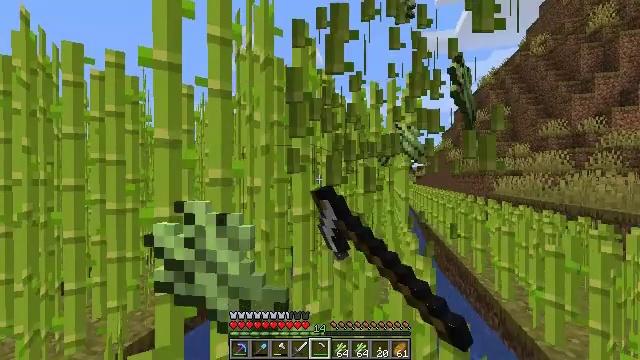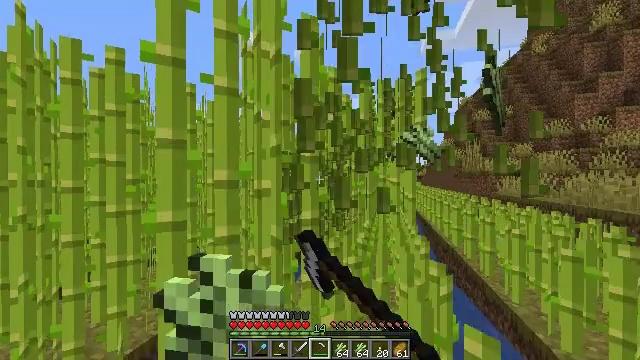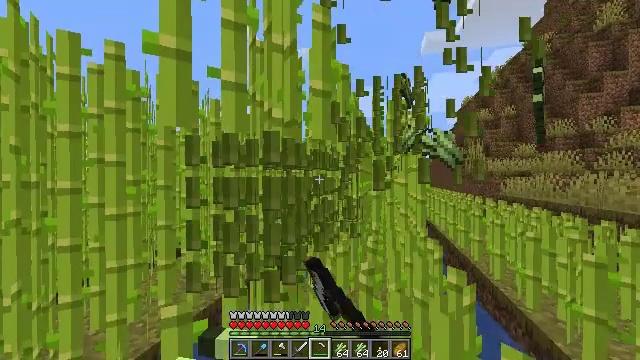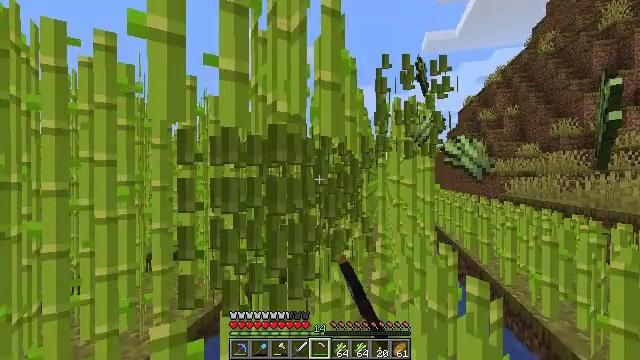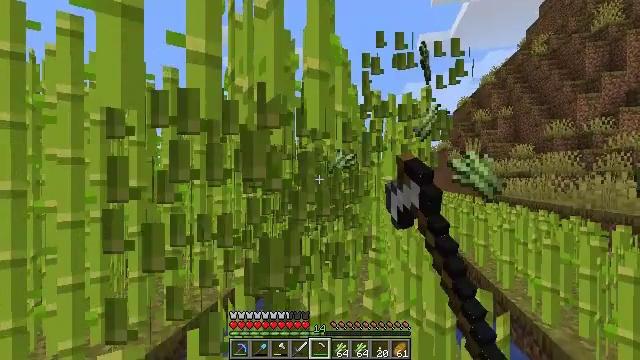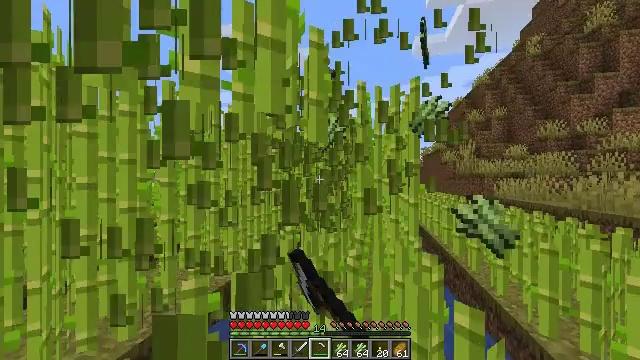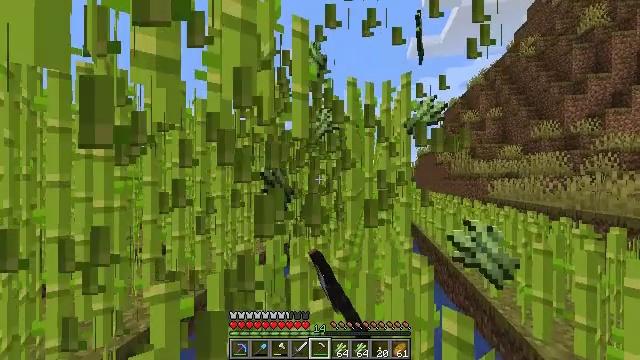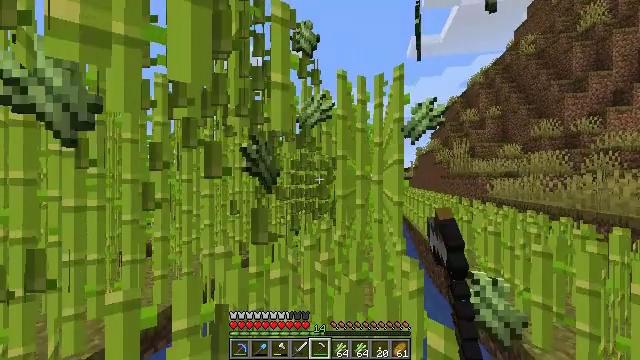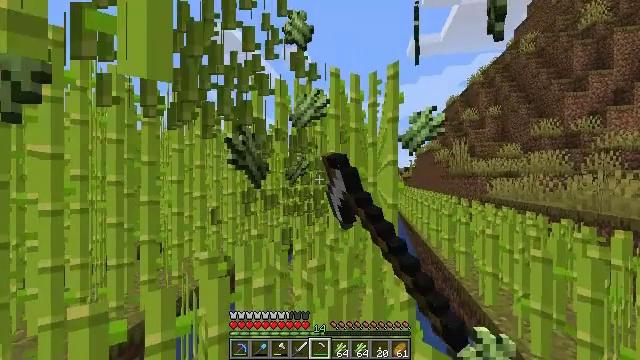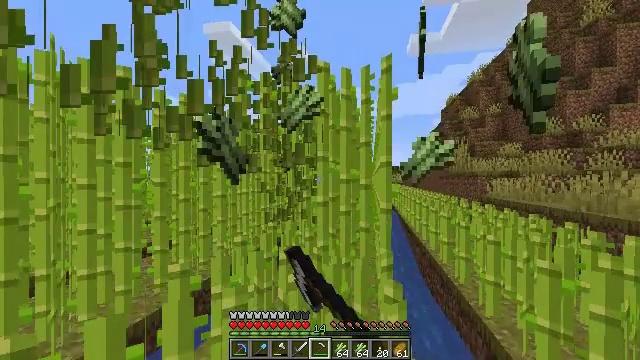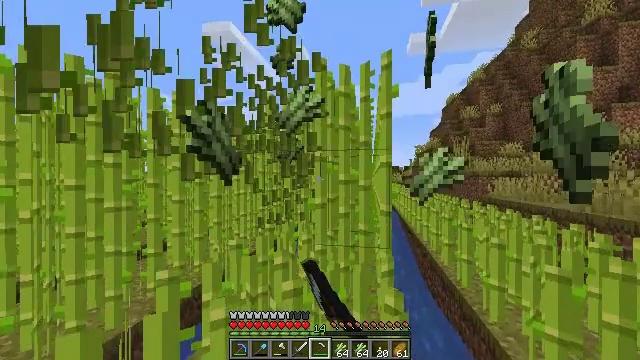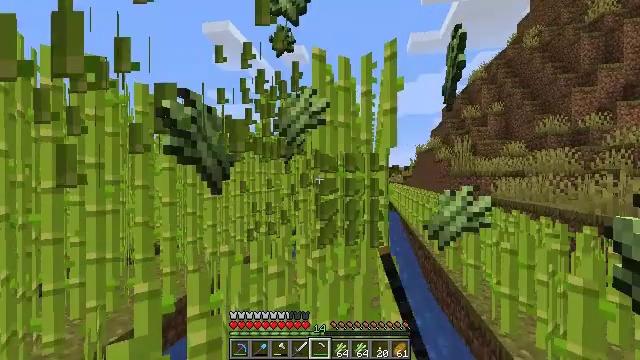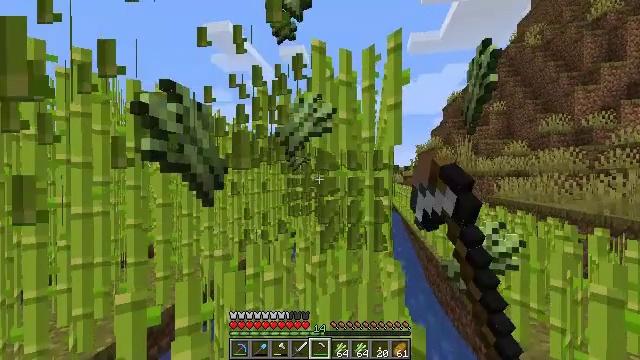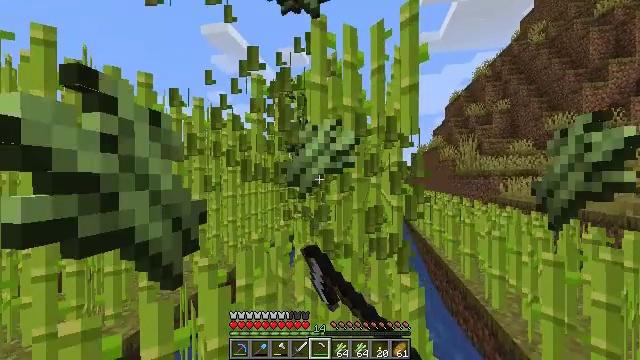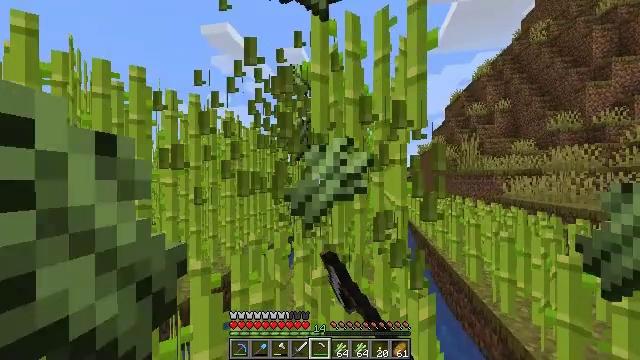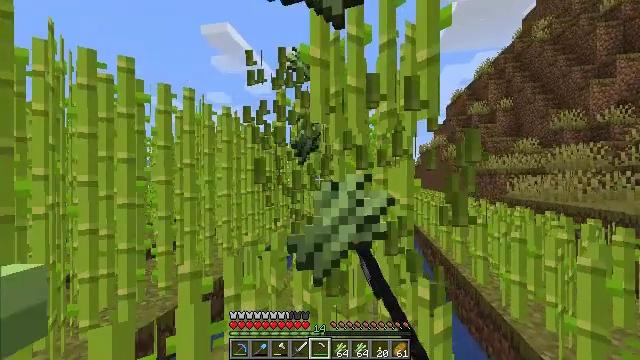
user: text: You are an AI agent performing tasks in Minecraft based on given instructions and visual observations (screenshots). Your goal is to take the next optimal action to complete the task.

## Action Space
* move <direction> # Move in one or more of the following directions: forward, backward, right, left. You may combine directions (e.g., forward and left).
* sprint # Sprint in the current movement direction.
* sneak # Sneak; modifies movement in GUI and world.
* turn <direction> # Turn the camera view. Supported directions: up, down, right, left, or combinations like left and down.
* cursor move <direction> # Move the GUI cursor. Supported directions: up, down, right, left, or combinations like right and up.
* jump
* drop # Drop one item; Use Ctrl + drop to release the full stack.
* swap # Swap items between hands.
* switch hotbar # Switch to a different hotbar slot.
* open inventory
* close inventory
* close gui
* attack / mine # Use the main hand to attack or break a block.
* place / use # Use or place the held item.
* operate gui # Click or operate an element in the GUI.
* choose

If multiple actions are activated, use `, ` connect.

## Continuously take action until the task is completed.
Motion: motion action
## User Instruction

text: Collect sugar cane near water sources.
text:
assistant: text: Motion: move forward and move left, attack / mine
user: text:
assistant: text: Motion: move forward, attack / mine
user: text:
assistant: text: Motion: move forward and move right, attack / mine
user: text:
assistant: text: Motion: move forward and move right, turn right, attack / mine
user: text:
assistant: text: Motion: move forward and move right, attack / mine
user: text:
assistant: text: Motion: move forward and move right, attack / mine
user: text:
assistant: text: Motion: move forward and move right, attack / mine
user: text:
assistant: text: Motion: move forward and move right, attack / mine
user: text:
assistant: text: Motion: move forward, attack / mine
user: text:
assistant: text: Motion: move forward, attack / mine
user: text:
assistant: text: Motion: move forward, attack / mine
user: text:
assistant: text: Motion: move forward, attack / mine
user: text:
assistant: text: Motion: move forward, attack / mine
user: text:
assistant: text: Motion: move forward, attack / mine
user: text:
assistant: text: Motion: move forward, attack / mine
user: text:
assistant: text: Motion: move forward, attack / mine
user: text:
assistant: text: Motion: move forward, attack / mine
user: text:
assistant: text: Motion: move forward, turn left, attack / mine
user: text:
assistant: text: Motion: move forward, attack / mine
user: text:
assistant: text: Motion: move forward and move right, attack / mine
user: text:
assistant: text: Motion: move forward and move right, attack / mine
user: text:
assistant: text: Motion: move forward and move right, attack / mine
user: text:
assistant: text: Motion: move forward and move right, turn right, attack / mine
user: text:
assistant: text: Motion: move forward and move right, attack / mine
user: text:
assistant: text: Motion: move forward, attack / mine
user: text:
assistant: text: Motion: move forward, attack / mine
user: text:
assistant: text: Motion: move forward, attack / mine
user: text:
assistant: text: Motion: move forward, turn left, attack / mine
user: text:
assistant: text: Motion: move forward, turn left, attack / mine
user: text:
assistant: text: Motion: move forward, attack / mine